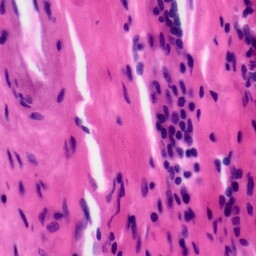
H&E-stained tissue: Tonsil